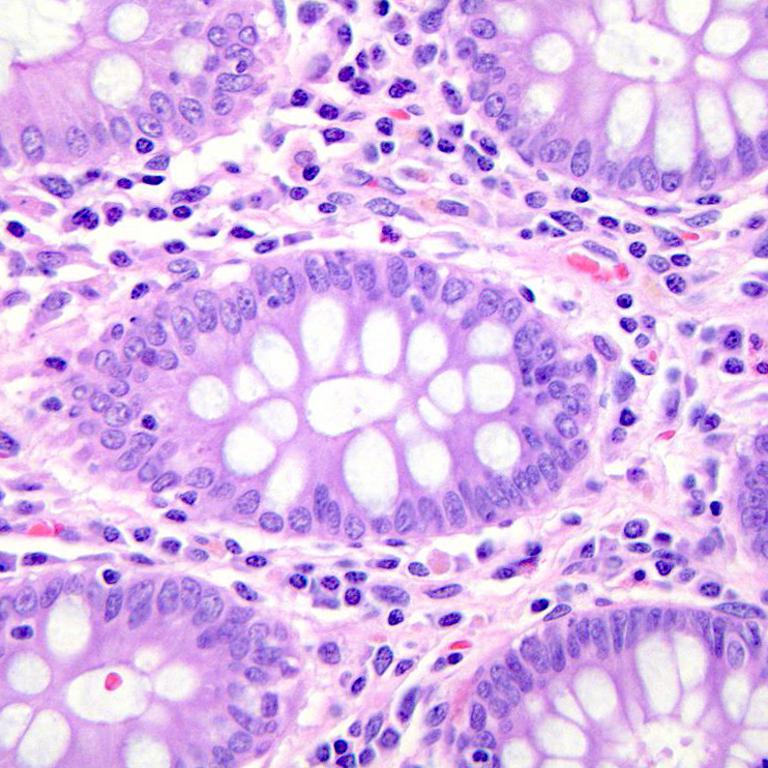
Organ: colon
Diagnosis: benign